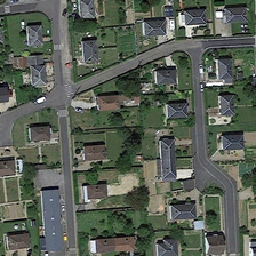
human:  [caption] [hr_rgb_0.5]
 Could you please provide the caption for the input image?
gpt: There is a fork in the neighborhood and a fork in the road.

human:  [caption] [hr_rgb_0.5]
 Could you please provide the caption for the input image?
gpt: There is a fork in the road and a fork in the road in this residential area

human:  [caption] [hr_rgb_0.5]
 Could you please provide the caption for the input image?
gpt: There are some grey buildings beside the fork on the road

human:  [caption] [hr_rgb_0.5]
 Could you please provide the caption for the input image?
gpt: There is a fork on the road on this road.

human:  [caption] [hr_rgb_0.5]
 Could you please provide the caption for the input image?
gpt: There are some grey buildings near the fork in the road